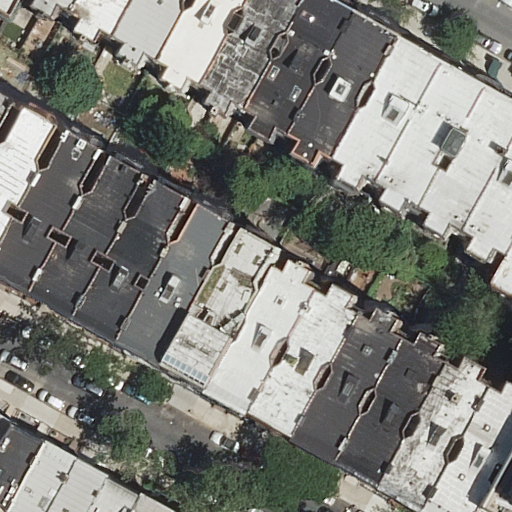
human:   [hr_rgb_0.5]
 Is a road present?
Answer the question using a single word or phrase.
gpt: yes

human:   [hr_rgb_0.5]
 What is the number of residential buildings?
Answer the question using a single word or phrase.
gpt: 30

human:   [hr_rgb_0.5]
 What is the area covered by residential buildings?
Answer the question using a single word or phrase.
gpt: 7932m2

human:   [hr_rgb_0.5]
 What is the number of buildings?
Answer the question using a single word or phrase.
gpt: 30

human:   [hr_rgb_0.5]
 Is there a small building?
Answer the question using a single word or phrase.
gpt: yes

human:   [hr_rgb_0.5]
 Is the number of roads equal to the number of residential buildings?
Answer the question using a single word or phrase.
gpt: no

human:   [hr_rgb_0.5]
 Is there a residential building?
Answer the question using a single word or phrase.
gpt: yes

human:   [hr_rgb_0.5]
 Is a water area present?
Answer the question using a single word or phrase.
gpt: no

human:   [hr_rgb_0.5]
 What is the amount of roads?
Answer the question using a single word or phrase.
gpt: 2

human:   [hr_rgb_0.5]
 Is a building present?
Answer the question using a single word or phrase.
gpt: yes

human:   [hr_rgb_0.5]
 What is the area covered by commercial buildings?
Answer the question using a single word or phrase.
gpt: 0m2

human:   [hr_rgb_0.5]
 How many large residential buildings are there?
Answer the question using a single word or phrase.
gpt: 2

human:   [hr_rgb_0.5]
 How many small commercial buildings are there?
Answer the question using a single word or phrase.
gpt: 0

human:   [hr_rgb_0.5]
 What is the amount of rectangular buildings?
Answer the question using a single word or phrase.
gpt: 9

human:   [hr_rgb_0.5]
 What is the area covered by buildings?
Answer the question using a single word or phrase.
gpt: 7932m2

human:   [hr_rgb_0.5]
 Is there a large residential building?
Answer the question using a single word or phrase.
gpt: yes

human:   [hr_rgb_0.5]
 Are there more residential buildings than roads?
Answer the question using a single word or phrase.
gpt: yes

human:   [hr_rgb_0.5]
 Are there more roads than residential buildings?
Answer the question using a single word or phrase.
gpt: no

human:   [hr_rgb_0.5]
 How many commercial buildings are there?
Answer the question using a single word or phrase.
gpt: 0

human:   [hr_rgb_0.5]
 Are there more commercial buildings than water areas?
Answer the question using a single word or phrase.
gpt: no

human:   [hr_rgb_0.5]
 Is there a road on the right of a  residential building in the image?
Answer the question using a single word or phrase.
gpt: yes

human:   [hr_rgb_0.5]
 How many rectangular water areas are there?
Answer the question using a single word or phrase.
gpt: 0

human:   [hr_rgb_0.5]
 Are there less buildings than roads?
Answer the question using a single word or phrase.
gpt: no

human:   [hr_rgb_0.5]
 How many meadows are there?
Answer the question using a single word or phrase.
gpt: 0

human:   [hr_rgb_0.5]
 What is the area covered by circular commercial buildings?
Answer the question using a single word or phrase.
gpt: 0m2

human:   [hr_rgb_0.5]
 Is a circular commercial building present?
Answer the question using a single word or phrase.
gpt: no

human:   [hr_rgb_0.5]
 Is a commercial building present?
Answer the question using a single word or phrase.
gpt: no

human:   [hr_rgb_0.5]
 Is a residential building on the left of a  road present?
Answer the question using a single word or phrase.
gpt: yes

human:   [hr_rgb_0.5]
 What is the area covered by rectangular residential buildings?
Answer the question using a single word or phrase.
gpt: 417m2

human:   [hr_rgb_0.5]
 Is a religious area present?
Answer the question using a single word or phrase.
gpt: no

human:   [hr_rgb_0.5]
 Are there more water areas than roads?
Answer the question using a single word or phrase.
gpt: no

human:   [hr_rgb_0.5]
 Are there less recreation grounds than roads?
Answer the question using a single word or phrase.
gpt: yes

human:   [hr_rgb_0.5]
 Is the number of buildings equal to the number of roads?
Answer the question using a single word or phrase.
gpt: no

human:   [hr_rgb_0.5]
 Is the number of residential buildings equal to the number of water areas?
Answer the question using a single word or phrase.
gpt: no

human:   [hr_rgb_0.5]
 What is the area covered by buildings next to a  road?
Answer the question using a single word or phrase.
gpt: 7932m2

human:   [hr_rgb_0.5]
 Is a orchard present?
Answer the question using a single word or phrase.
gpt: no

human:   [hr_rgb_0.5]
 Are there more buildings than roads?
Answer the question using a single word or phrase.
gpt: yes

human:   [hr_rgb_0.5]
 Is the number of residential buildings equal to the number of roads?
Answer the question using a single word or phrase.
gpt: no

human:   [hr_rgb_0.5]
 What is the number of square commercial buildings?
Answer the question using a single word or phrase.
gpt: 0

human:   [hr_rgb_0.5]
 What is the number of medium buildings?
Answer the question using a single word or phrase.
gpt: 19

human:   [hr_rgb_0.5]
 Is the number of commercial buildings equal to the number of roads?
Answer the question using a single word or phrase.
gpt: no

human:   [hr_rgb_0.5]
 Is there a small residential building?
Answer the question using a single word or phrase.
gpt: yes

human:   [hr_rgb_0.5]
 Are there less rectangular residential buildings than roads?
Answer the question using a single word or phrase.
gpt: no

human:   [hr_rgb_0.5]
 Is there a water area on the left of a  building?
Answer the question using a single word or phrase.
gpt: no

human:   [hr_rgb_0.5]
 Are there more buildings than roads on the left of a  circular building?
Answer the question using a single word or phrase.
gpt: yes

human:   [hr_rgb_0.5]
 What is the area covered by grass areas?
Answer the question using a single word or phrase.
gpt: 0m2

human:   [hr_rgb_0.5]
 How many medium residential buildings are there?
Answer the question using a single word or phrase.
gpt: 19

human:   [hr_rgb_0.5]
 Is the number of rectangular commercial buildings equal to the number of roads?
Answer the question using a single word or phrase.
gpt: no

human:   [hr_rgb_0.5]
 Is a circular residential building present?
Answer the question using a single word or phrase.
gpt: no

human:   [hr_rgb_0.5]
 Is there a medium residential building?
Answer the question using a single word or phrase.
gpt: yes

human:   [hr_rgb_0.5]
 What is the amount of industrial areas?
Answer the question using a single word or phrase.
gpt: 0

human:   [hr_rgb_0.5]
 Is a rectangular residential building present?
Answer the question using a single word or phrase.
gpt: yes

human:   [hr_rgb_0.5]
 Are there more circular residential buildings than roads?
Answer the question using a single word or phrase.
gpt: no

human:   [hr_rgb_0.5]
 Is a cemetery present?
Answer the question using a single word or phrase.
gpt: no

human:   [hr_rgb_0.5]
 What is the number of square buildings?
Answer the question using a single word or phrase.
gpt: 0

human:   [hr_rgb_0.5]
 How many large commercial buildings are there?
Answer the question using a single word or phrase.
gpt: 0

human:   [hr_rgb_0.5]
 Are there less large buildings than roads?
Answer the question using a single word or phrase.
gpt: no

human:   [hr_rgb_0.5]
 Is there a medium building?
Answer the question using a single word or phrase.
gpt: yes

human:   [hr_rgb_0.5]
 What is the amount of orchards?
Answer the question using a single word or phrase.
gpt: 0

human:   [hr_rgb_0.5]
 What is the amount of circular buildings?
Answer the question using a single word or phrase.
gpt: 0

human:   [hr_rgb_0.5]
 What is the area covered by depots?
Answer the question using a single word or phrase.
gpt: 0m2

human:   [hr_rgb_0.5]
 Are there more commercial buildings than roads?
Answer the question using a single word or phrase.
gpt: no

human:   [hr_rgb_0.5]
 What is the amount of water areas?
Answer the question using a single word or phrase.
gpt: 0

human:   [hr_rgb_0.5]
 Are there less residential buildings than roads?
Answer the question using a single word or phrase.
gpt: no